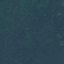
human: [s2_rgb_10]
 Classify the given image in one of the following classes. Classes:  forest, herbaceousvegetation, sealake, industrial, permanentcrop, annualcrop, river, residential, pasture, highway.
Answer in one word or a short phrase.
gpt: Forest